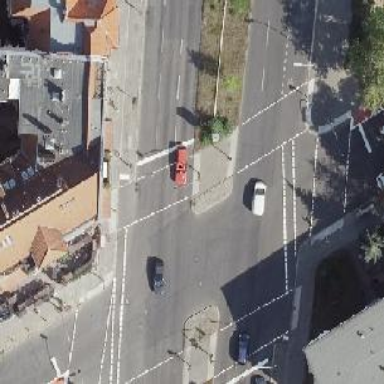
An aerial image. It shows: Road crossing with traffic signals.